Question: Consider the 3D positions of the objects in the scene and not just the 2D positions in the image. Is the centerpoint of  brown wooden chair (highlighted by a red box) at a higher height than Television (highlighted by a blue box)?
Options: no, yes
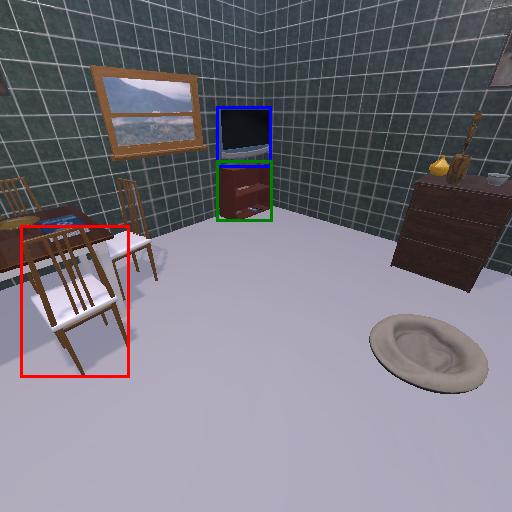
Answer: no